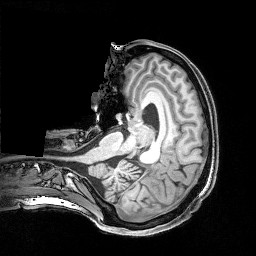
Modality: T1w
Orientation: axial
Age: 34
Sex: female
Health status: healthy